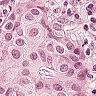
Metastatic tissue present: yes